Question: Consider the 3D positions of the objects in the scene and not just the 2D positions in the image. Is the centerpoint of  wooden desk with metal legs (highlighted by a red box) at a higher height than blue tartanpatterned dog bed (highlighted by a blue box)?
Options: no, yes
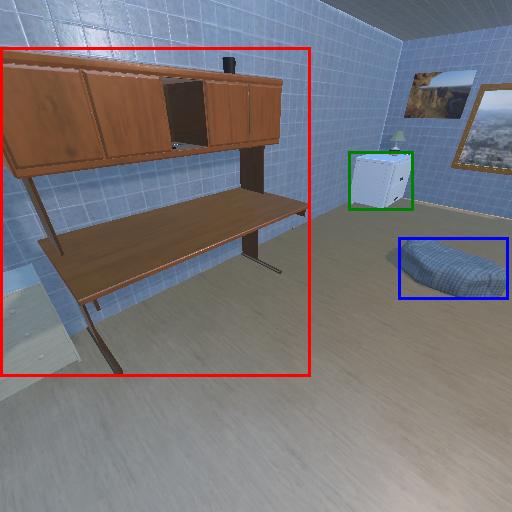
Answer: no